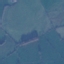
Label: Pasture